Question: This might be a stupid question but I have very little experience. I have encountered an issue where I am working with a Excel spreadsheet for a small factory.
It has a huge list of products that are grouped into families.
analogy: Corolla, Avensis, Landcruiser = Toyota
Furthermore the products have a list of tasks associated with them.
Corolla:
Step 1
Step 2
Step 3...
All products share tasks in the first few stages even across different families.
But some occur at a different stage during production
What may be step 6 in productX is step 5 in productY.
But productX and productY share 1-5. (And this is true across the board.
I have three questions.
Is it possible to polymorphically structure a database? Common tasks can be placed in the base class and get more specific (common for OO).
If it is not can you create a central database of unordered tasks and give some sort of priority to each database of a product and they give the tasks some order.
Final question is has anyone encountered such a problem? I have a feeling there has to be a design pattern to this. It feels like a solution is just beyond my grasp.
Edit 1. Spread sheet is mostly blank for time being. Worksheets are the product names. That string-integer combination are the product numbers. Values will be put in underneath i.e. Time/hr and the amount of product be made in the time specified [
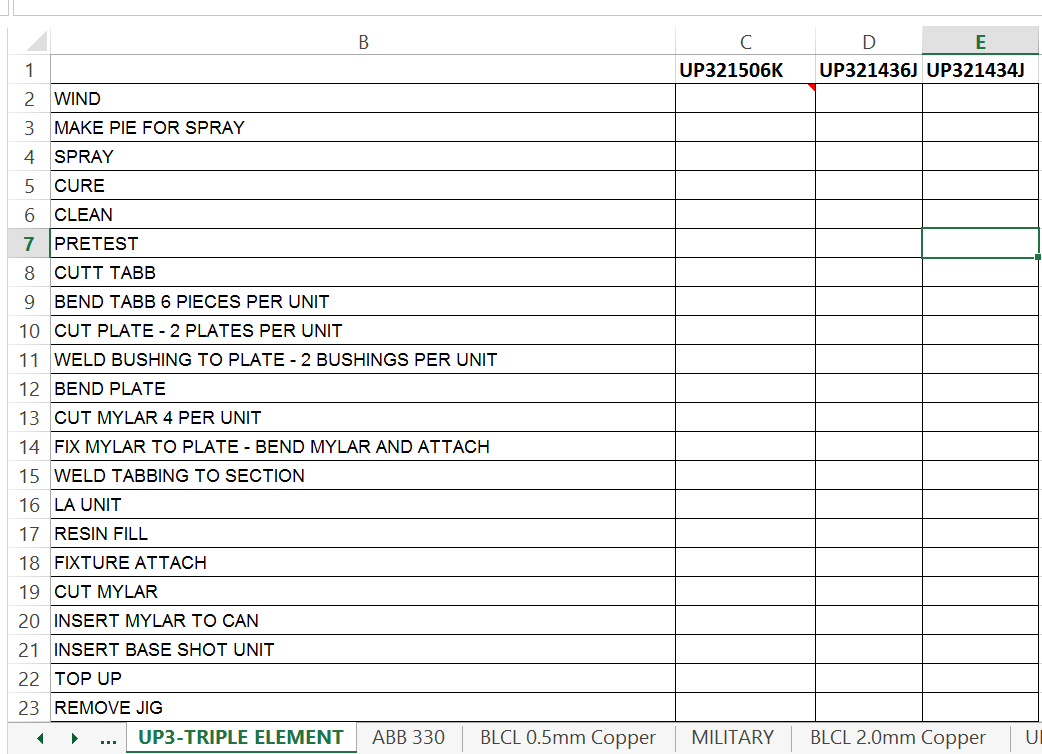
Answer: So, this is what I understood:
- - -
You can create your tables so:
- 'Product''product-name''product-id'- 'Task''task-name/id'- 'ProductTaskMapping'- 'product-name''Product'- 'task-name''Task'- 'priority''sequence-number'- 'CommonTask'- 'task-name'- 'priority'
Also, there's no way to define 'inheritance' between two tables.